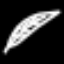
Label: leaf